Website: macys
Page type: billing-address
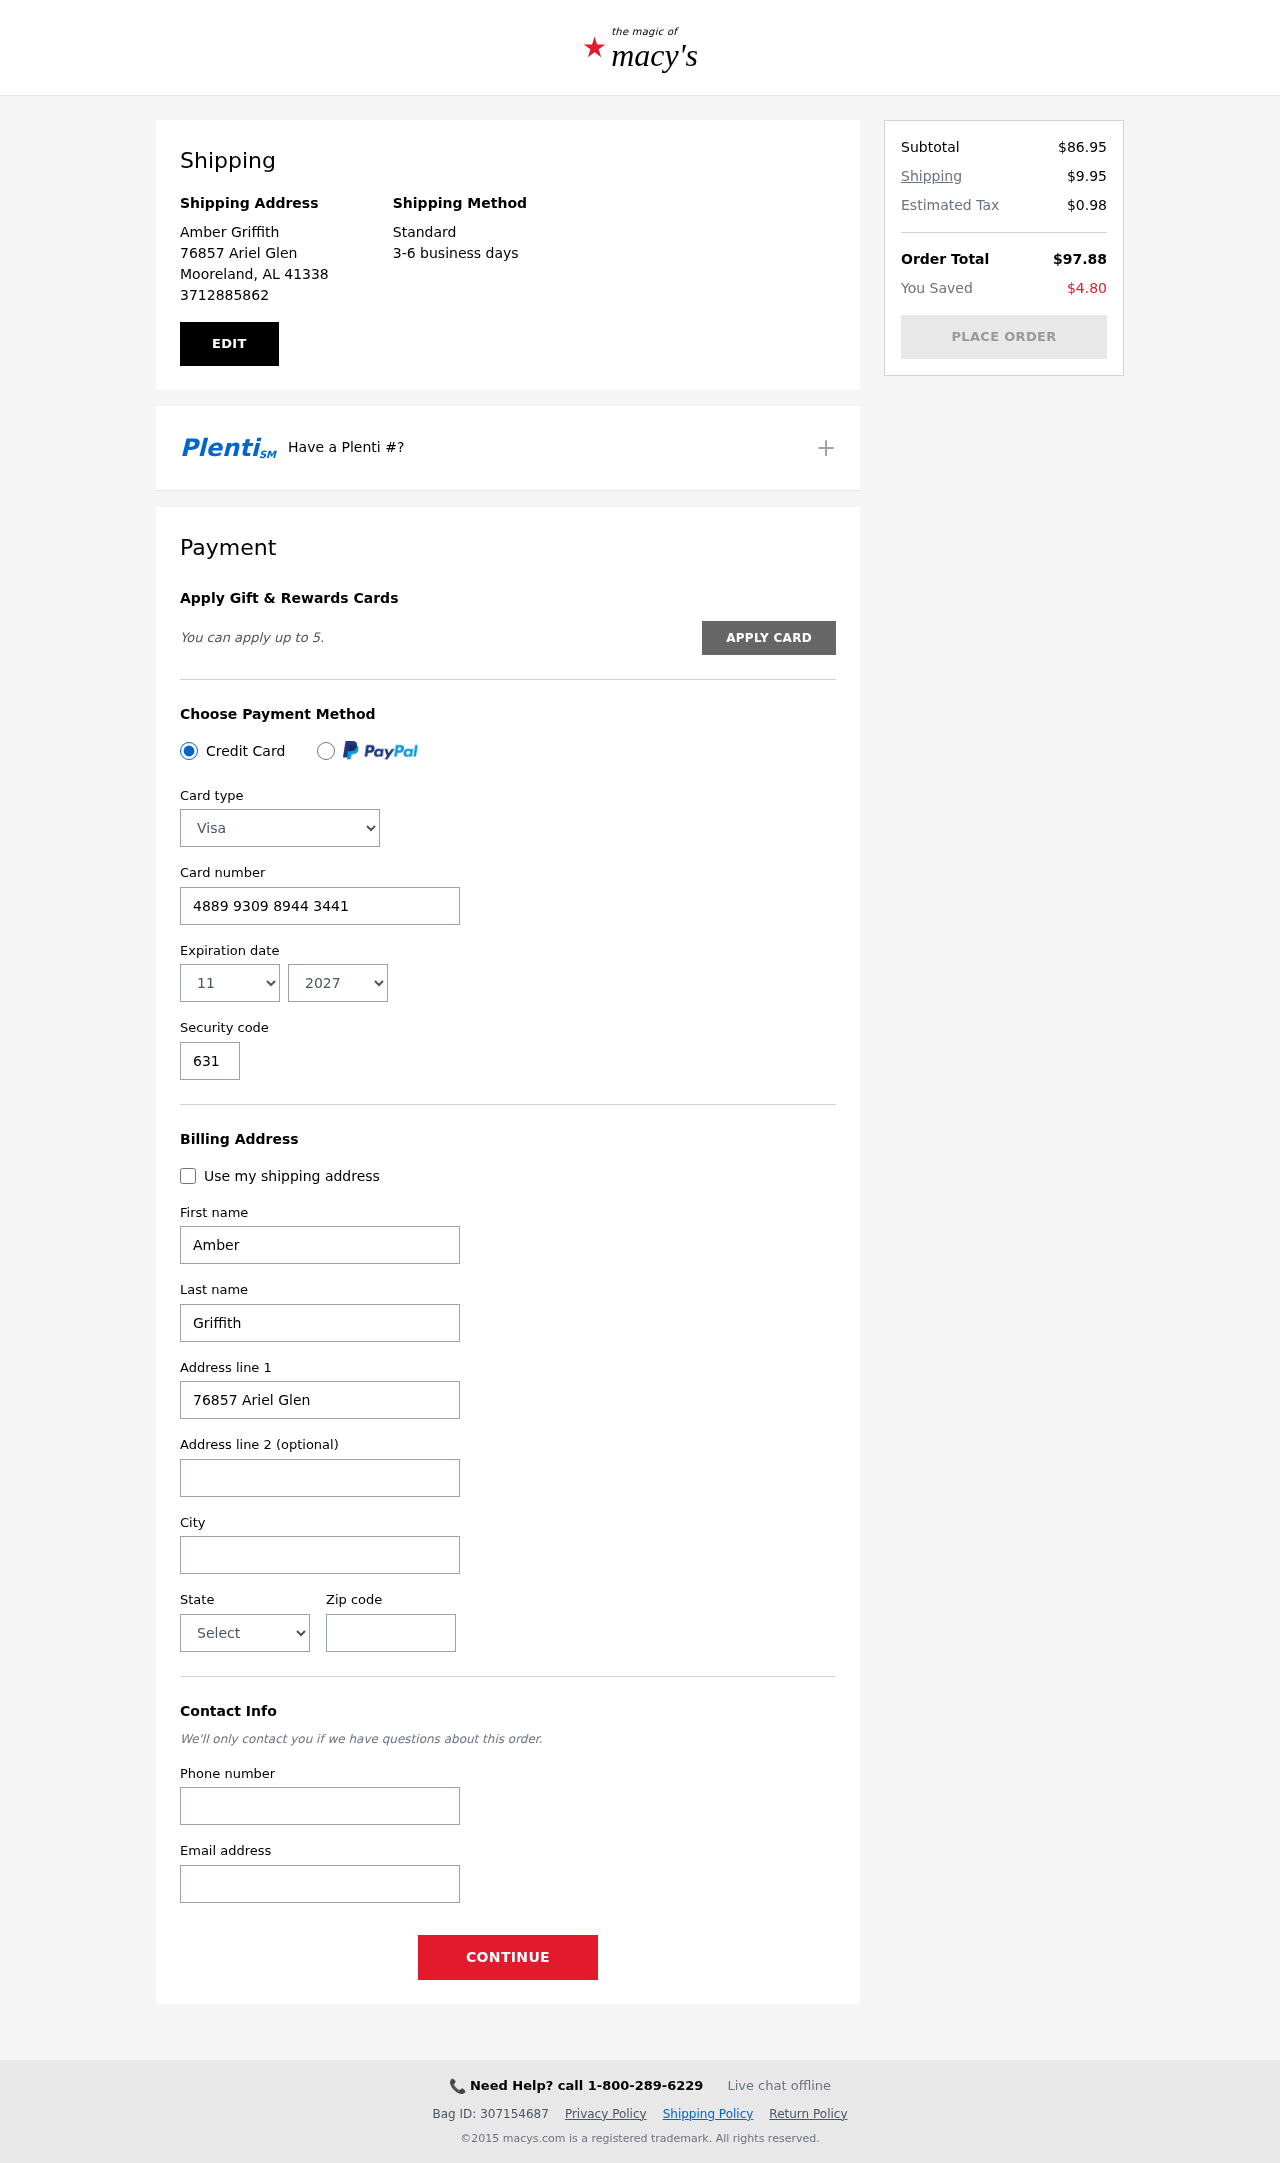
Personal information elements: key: PII_CARD_CVV
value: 631
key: PII_CARD_EXPIRY_MONTH
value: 11
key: PII_CARD_EXPIRY_YEAR
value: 27
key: PII_CARD_NUMBER
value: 4889 9309 8944 3441
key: PII_CARD_TYPE
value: Visa
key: PII_CITY
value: Mooreland
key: PII_CITY_STATE_ZIP
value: Mooreland, AL 41338
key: PII_EMAIL
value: ambergriffith@yahoo.com
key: PII_FIRSTNAME
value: Amber
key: PII_FULLNAME
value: Amber Griffith
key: PII_LASTNAME
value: Griffith
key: PII_PHONE
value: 3712885862
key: PII_POSTCODE
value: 41338
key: PII_STATE
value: Alabama
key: PII_STREET
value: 76857 Ariel Glen
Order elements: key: ORDER_SUBTOTAL
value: $86.95
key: ORDER_SHIPPING_COST
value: $9.95
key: ORDER_TAX
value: $0.98
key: ORDER_TOTAL
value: $97.88
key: ORDER_SAVINGS
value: $4.80